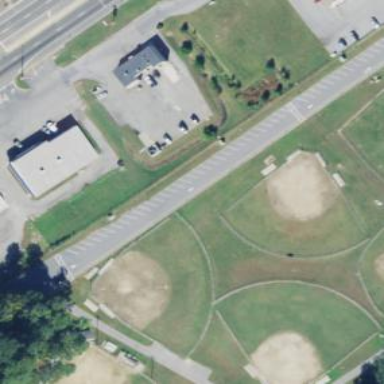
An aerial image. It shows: Baseball pitch for leisure land activities.